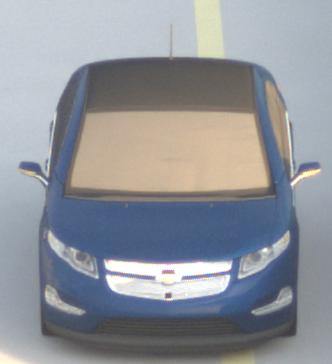
Make: Chevrolet
Model: Volt
Detailed model: Volt
Model produced from: 2011/11
Model produced until: 2014/08
Doors: 5
Color: blue
Road condition: dry road
Daytime: sunrise or sunset
Contrast: low contrast